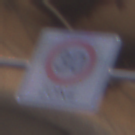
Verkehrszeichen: BeginnZone30
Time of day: MorningAfternoon
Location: Outdoor (Urban)
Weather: Clear
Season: NotSpecified
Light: Natural